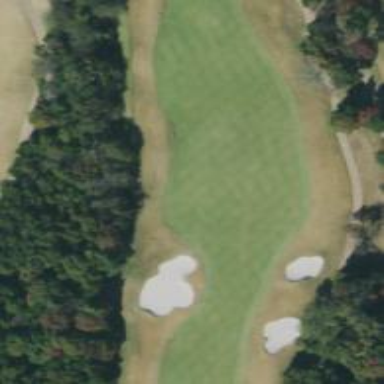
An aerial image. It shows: Golf hole.